Question: My client is not too crazy about the tooltip you see when you hover on images in browsers like Safari.

The tooltip displays the title attribute in the img tag, which Wordpress forces you to have. Removing the title value from the tag (easy to do with jQuery) still shows you a blank tooltip.
So I don't need a solution that does this:
'''
<img title=" " src="foobar.png" />
'''
I need a solution that does :
'''
<img src="foobar.png" />
'''
I have searched all over the Internet, and <URL> don't seem to work. I believe it can be done by overriding the Wordpress core function that generates the image tags.
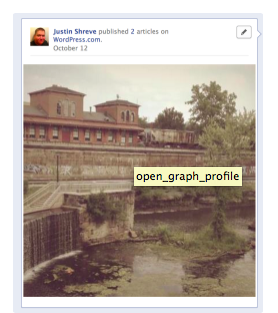
Answer: If you want a straight JavaScript solution this should work:
'''
var imgs = document.getElementsByTagName('img');
for (var i = 0; i < imgs.length; i++) {
imgs[i].removeAttribute('title');
}
'''